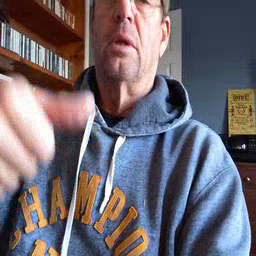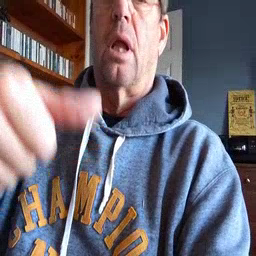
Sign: puzzle